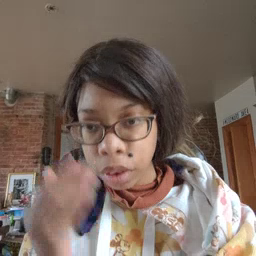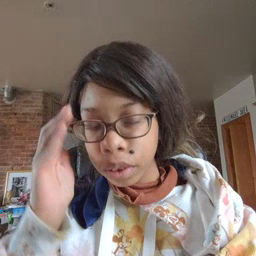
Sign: sleepy